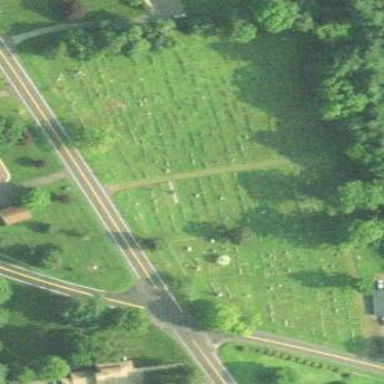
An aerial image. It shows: Private cemetery known as grave yard. It is designated as cemetery in the land use category.